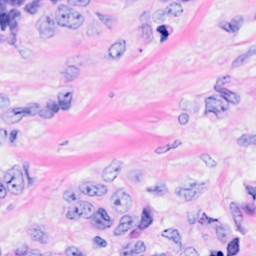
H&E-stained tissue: Breast